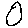
Label: circle